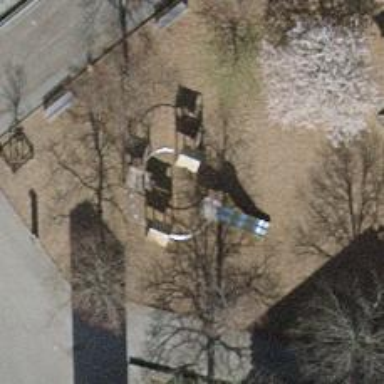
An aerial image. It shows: Playground area for leisure activities on the land.